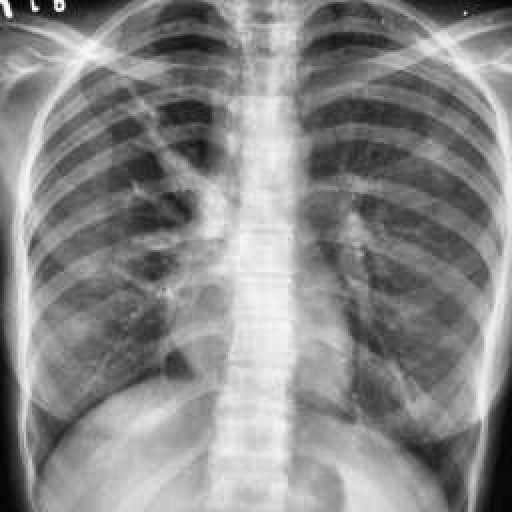
Finding: TUBERCULOSIS